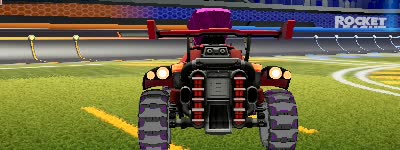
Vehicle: octane